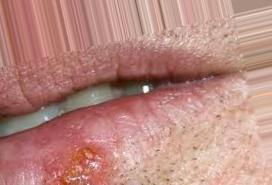
Condition: Mouth Ulcer